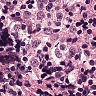
Metastatic tissue present: no